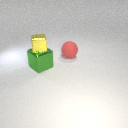
large green metal cube in front of large red rubber sphere